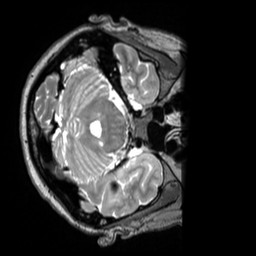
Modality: T2w
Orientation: axial
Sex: male
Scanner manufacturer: siemens
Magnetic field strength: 3 T
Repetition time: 3.2 s
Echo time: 0.409 s